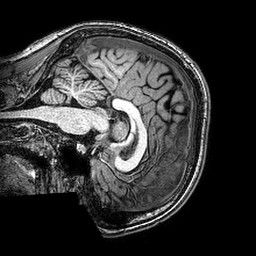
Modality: T1w
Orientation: sagittal
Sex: female
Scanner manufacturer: philips
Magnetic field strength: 3 T
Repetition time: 0.008123 s
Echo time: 0.00373 s